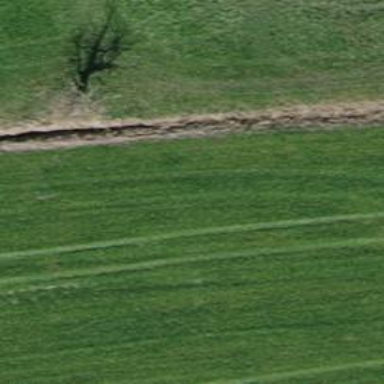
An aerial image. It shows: Ditch in the surroundings.